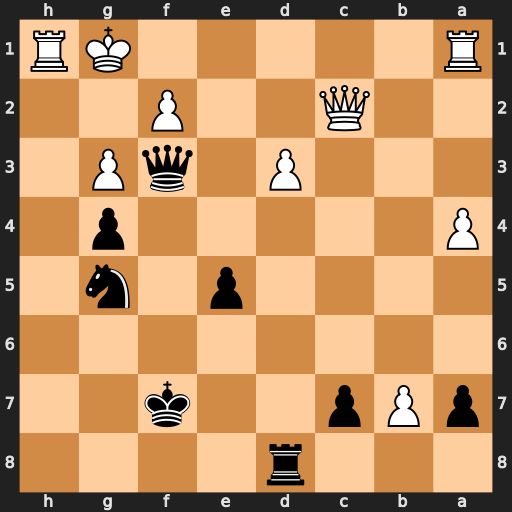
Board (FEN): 3r4/pPp2k2/8/4p1n1/P5p1/3P1qP1/2Q2P2/R5KR
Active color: b
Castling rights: -
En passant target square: -
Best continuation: Nh3+ Rxh3 gxh3 Qc4+ Kg7 Qe4 h2+ Kxh2 Rh8+